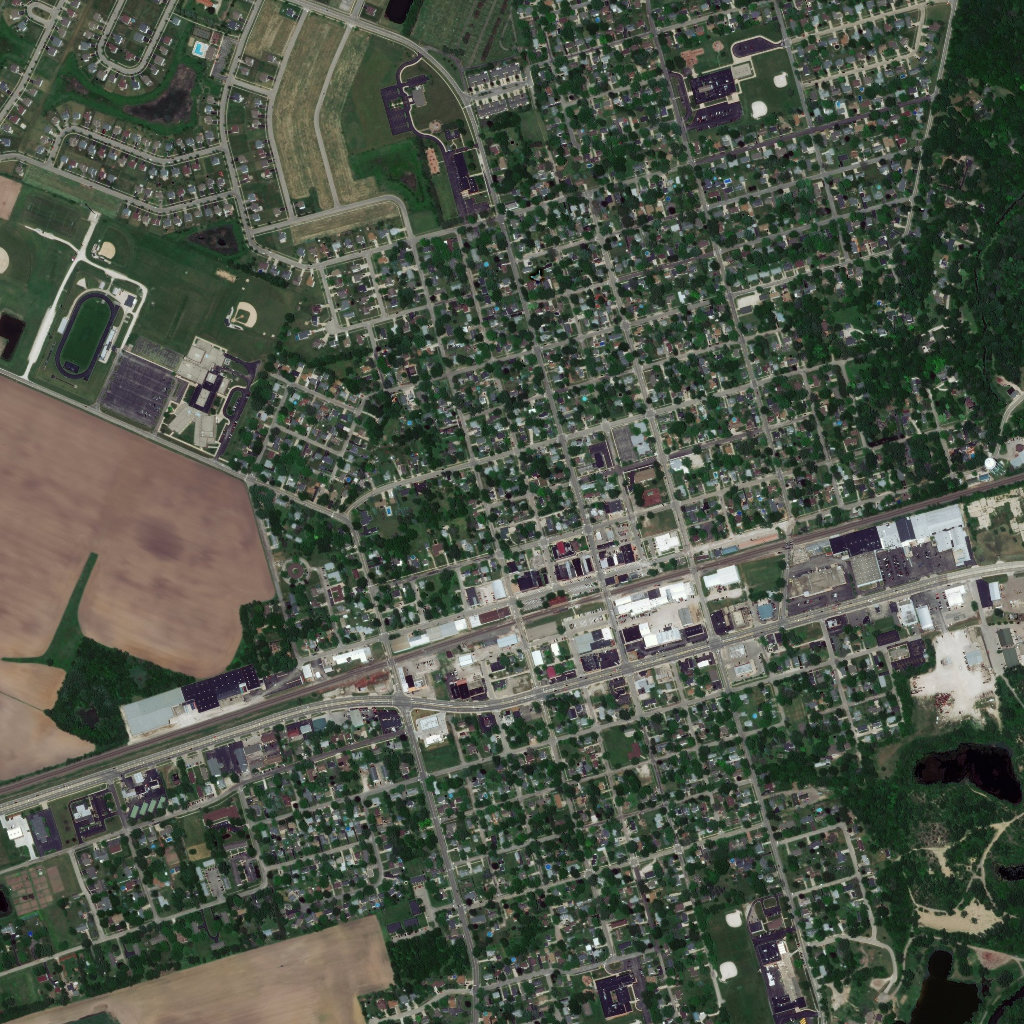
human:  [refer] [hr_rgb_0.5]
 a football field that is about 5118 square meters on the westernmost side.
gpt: <box>[[2, 18, 7, 23, 0]]</box>